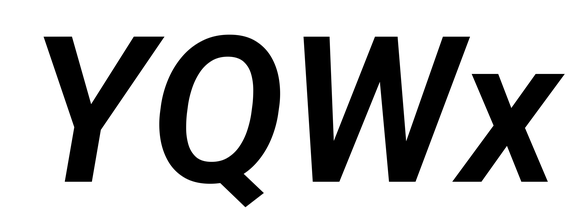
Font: Roboto-Italic_SemiBold_Italic